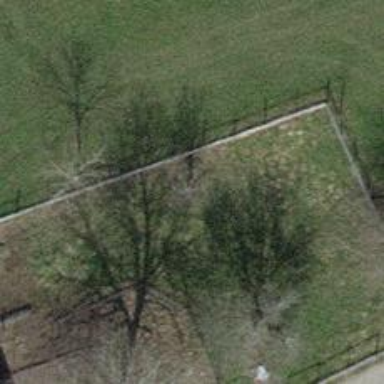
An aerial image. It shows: Single tag "natural: tree."